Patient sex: M
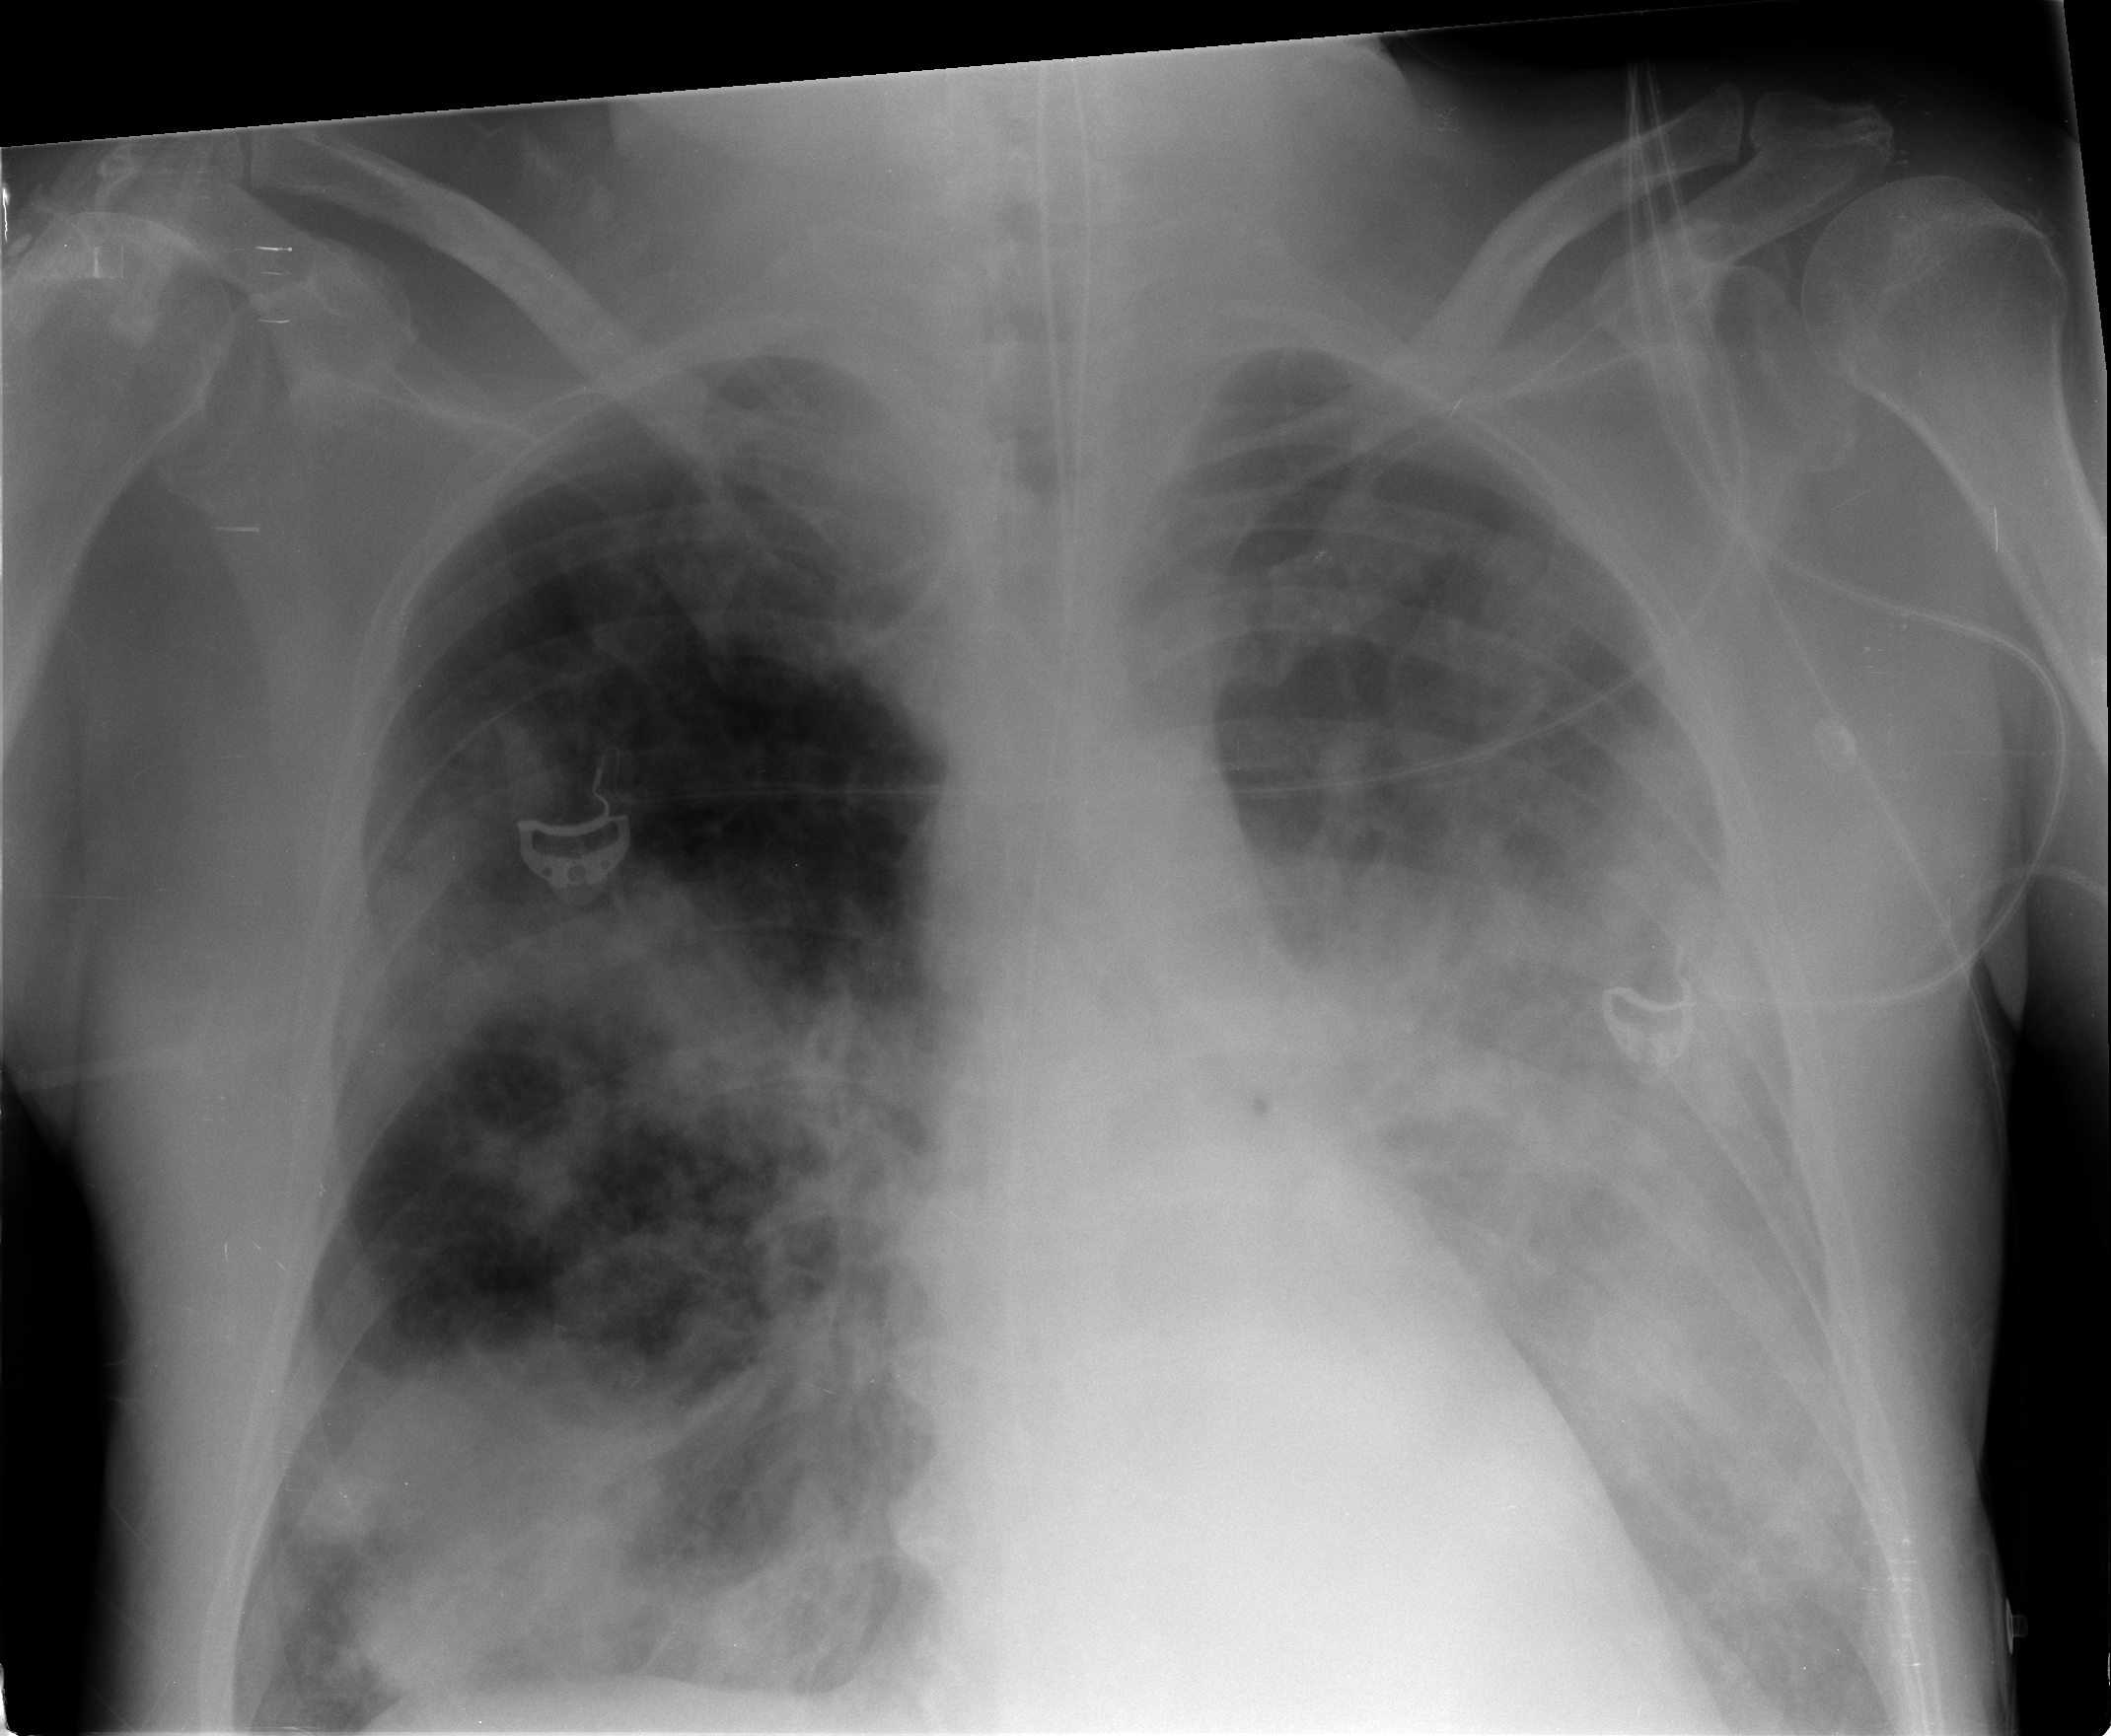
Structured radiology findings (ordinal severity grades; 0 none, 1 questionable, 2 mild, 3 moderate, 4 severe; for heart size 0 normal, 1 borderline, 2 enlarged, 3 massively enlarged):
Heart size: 0
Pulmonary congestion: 0
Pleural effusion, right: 0
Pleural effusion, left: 2
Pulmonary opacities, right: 3
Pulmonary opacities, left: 4
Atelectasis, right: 3
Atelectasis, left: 3